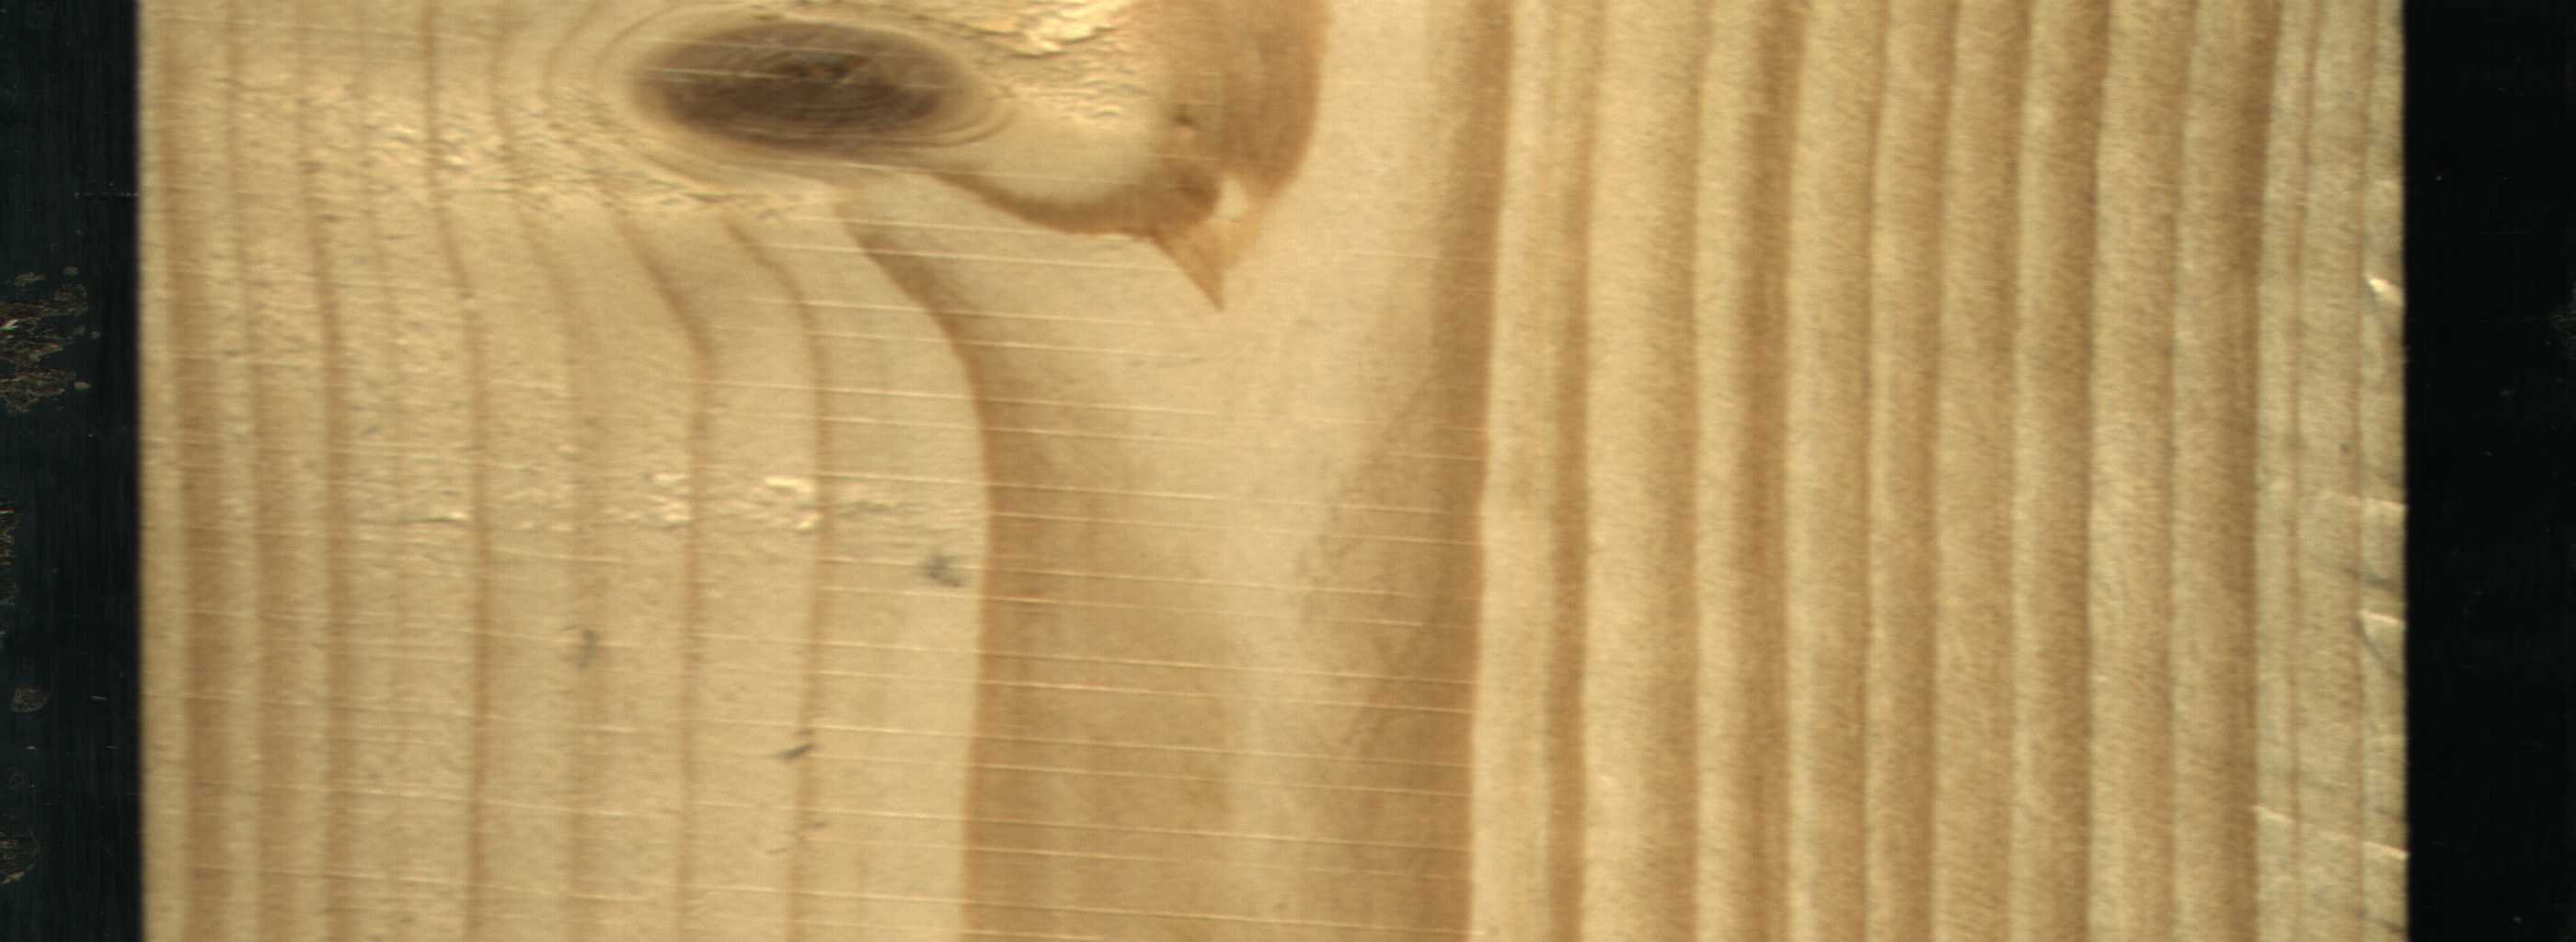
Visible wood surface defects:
Live_Knot